Question: I'm merging two branches. I assume I'm on branch right now. When I only want to pick one branche's version of the file. The one I want to pick depends on the contents, not on the branch.
For example on the image below I want to pick the second line:

But from which line does the second line come? I do not really understand the output of the program here.
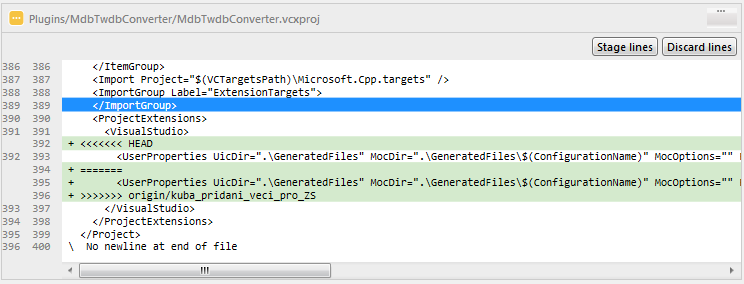
Answer: The branch names are right there next to the conflict markers. The one you used with your last checkout is "ours", the one you mentioned in the 'git merge' command is theirs.
In fact, I cannot do better than to quote 'git help merge':
'''
By default, Git uses the same style as the one used by the "merge" program from the RCS suite to present such a
conflicted hunk, like this:
Here are lines that are either unchanged from the common
ancestor, or cleanly resolved because only one side changed.
<<<<<<< yours:sample.txt
Conflict resolution is hard;
let's go shopping.
=======
Git makes conflict resolution easy.
>>>>>>> theirs:sample.txt
And here is another line that is cleanly resolved or unmodified.
The area where a pair of conflicting changes happened is marked with markers <<<<<<<, =======, and >>>>>>>. The part
before the ======= is typically your side, and the part afterwards is typically their side.
'''